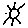
Label: sun